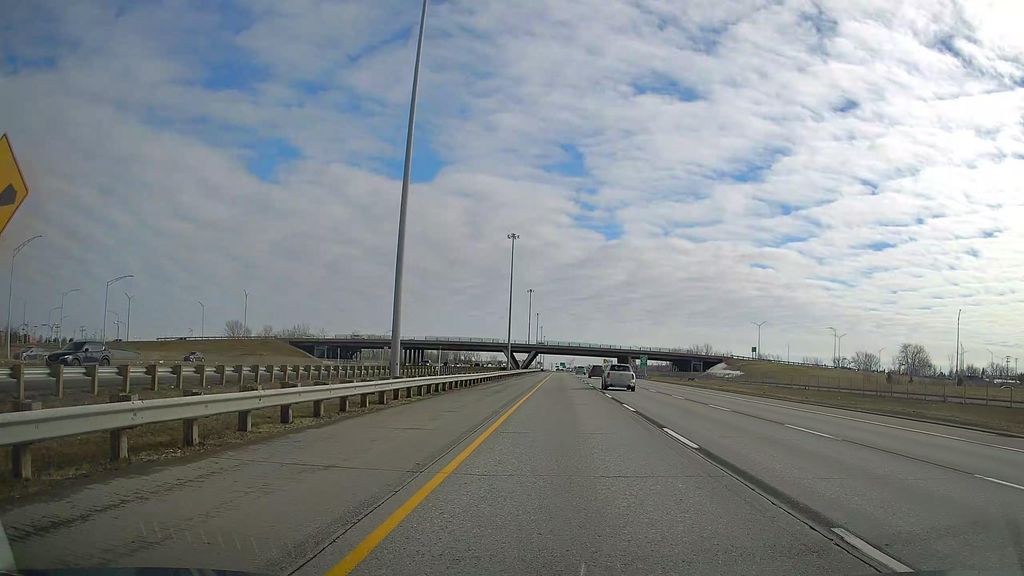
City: montreal